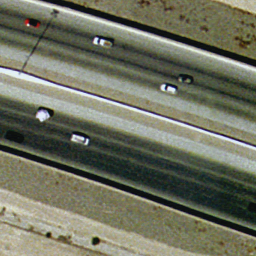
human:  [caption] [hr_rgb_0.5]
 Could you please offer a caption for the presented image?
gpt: There are two straight freeways with some cars on the roads .

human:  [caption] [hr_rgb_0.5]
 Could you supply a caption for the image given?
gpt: Two straight freeways with some cars on them .

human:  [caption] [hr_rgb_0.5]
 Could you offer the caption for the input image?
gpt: Two straight freeways closed to each other .

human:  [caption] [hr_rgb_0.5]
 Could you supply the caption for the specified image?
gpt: There are two straight freeways closed together .

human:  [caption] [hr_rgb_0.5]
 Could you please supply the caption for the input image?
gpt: Two straight freeways closed to each other with some cars on them .